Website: lowes
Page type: delivery-shipping
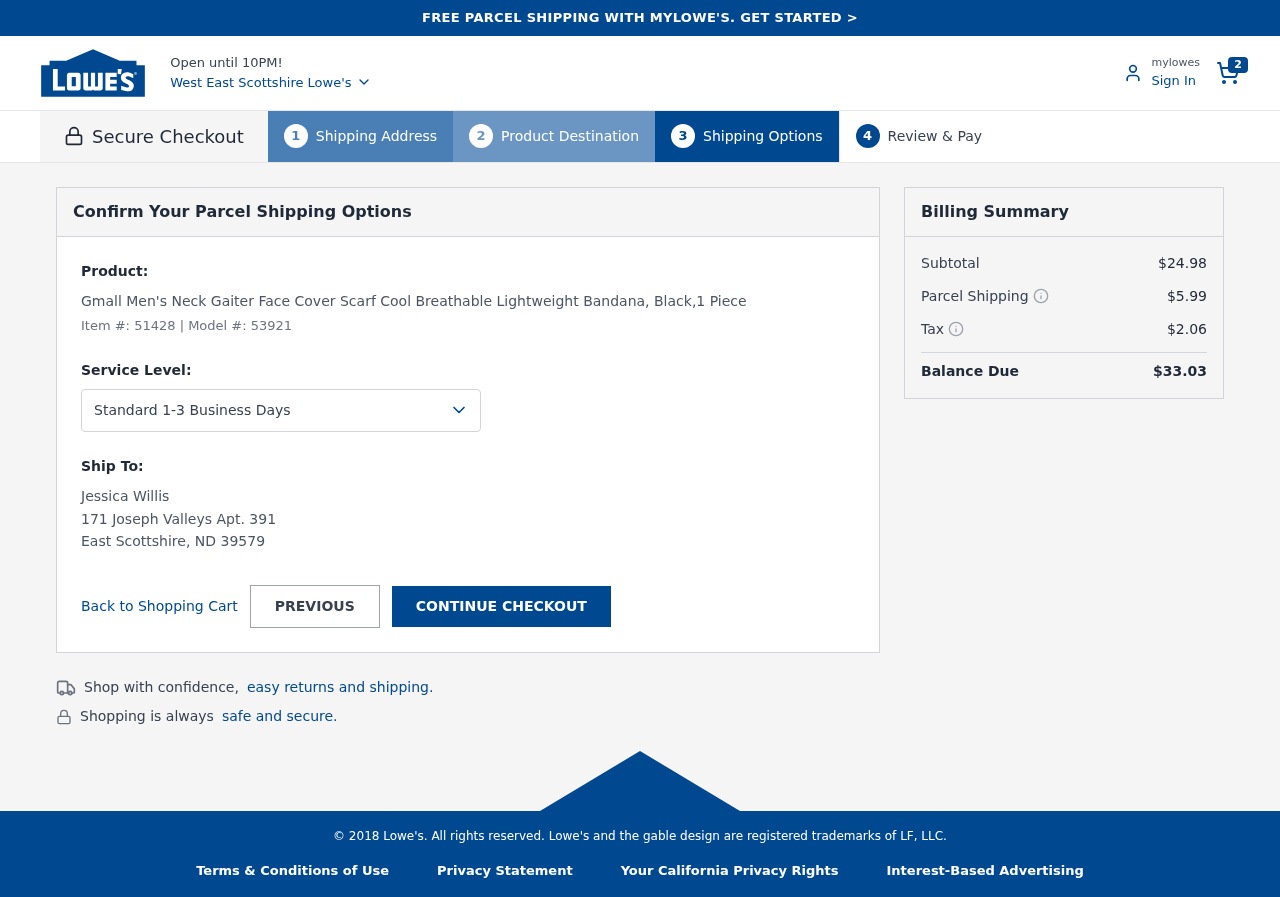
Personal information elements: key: PII_CITY
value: East Scottshire
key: PII_CITY_STATE_ZIP
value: East Scottshire, ND 39579
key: PII_FULLNAME
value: Jessica Willis
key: PII_STREET
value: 171 Joseph Valleys Apt. 391
Product elements: key: PRODUCT1_NAME
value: Gmall Men's Neck Gaiter Face Cover Scarf Cool Breathable Lightweight Bandana, Black,1 Piece
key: PRODUCT1_ITEM_NUMBER
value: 51428
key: PRODUCT1_MODEL_NUMBER
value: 53921
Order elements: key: ORDER_NUM_ITEMS
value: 2
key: ORDER_SUBTOTAL
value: $24.98
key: ORDER_SHIPPING_COST
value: $5.99
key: ORDER_TAX
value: $2.06
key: ORDER_TOTAL
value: $33.03